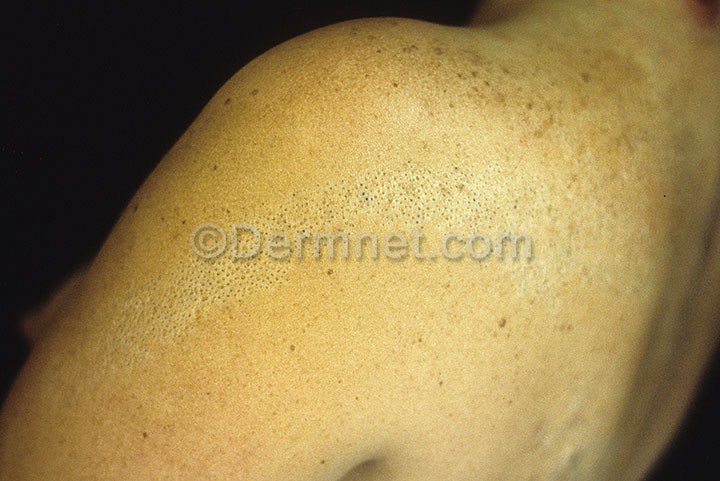
Disease: Acne and Rosacea Photos